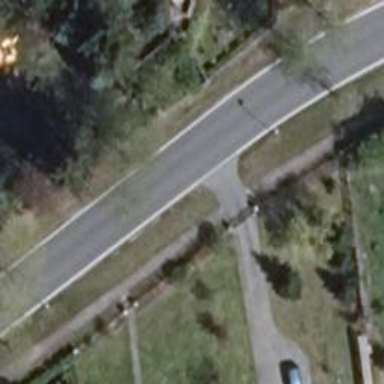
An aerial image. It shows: Secondary road with asphalt surface.